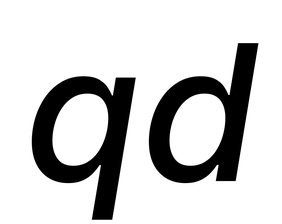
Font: Inter-Italic_Medium_Italic